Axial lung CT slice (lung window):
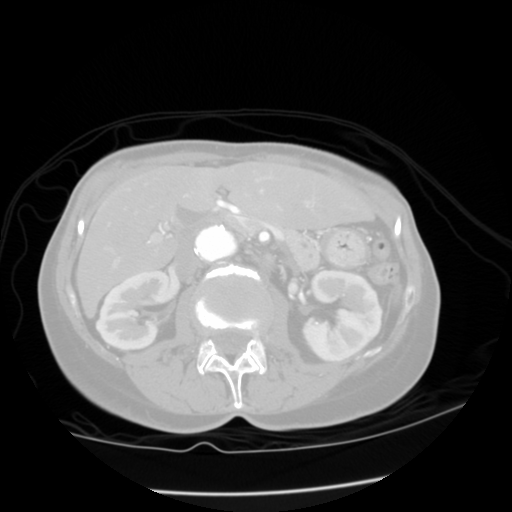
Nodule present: no